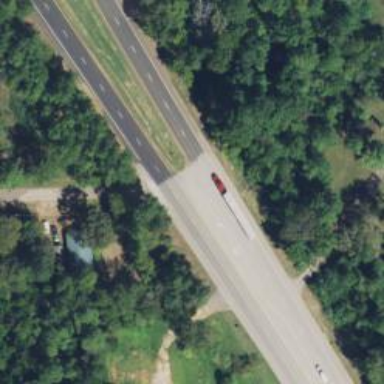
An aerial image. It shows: Trunk highway.